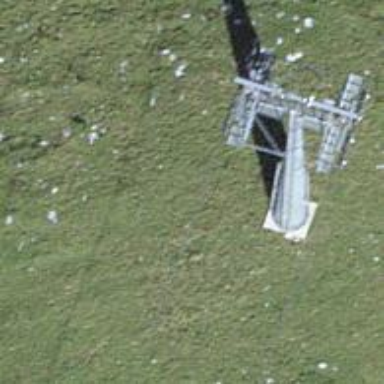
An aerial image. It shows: Pylon used for aerialway.